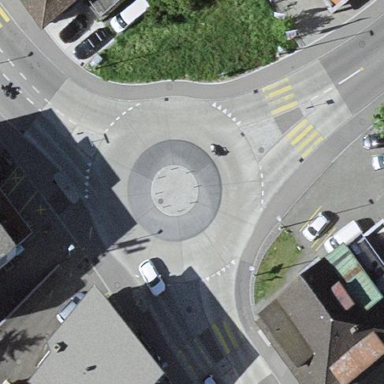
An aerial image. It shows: Roundabout on primary highway with surface made of concrete plates.